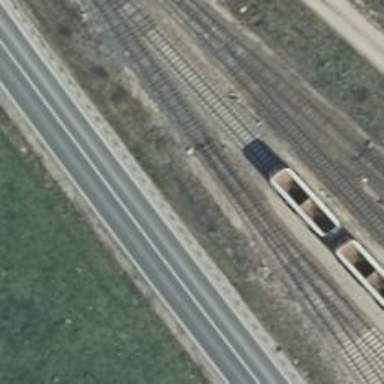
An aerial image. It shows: Railway switch with the turnout on the left side.